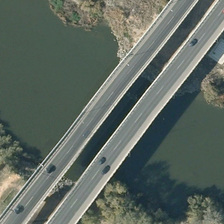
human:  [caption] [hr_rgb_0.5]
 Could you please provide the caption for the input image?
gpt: two parallel bridges are on a river with some green trees in one side of it .

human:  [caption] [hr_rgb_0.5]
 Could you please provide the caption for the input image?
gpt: two parallel bridges are on a river with some green trees in one side of it .

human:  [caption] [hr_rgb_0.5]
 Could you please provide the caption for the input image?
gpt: two parallel bridges are on a river with some green trees in one side of it .

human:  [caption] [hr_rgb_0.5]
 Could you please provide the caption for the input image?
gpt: two parallel bridges are on a river with some green trees in one side of it .

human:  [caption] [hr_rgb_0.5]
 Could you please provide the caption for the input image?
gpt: two parallel bridges are on a river with some green trees in one side of it .